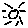
Label: sun